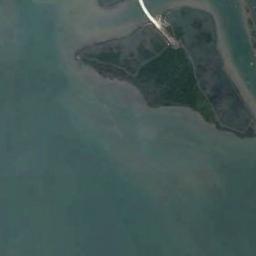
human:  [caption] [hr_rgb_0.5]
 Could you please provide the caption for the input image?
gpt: The islands in the picture are large in area .

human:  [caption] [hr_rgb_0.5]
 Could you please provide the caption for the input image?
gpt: The island is surrounded by water .

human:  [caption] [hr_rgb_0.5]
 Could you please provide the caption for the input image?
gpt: The island with dense vegetation is surrounded by green waters .

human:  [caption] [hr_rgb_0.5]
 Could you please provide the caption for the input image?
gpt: The island with an approximate triangular shape is surrounded by turquoise waters with lush green vegetation on the island .

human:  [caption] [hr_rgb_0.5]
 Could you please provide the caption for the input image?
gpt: There are grasslands on the island surrounded by green water .